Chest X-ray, AP view. Patient: 30 years old, sex F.
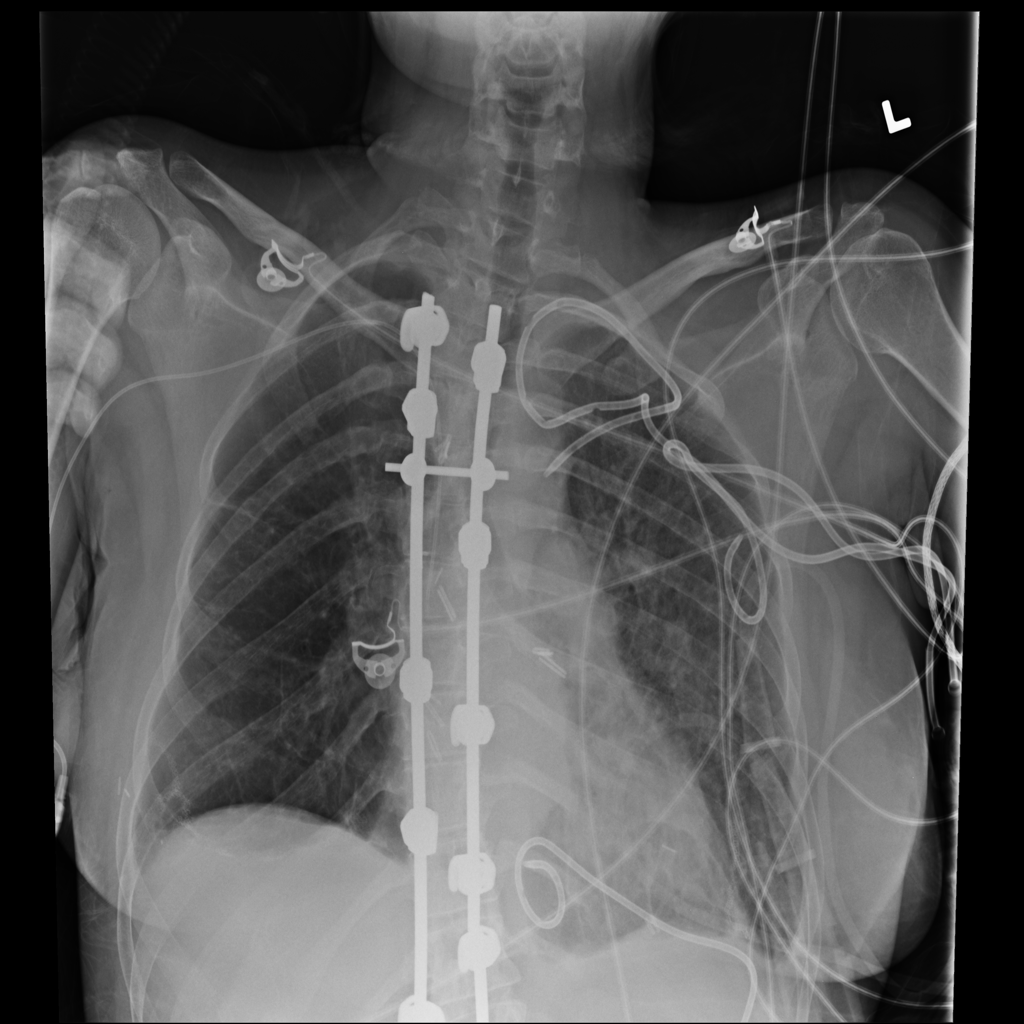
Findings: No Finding